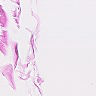
Metastatic tissue present: no